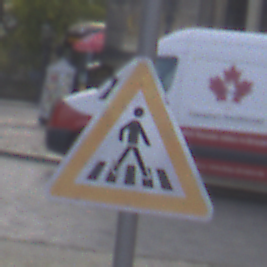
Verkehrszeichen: FussgaengerueberwegLinks
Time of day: MorningAfternoon
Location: Outdoor (Urban)
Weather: PartlyCloudy
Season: NotSpecified
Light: Natural